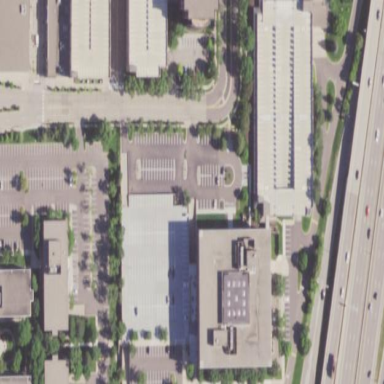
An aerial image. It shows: Commercial area.